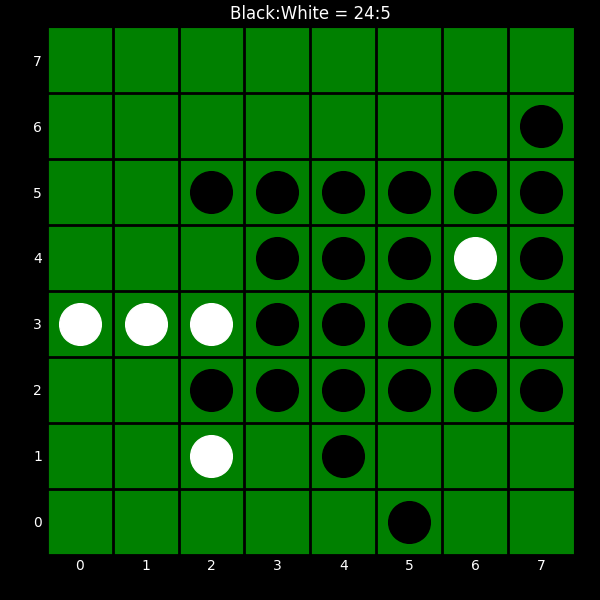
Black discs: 24
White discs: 5